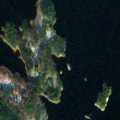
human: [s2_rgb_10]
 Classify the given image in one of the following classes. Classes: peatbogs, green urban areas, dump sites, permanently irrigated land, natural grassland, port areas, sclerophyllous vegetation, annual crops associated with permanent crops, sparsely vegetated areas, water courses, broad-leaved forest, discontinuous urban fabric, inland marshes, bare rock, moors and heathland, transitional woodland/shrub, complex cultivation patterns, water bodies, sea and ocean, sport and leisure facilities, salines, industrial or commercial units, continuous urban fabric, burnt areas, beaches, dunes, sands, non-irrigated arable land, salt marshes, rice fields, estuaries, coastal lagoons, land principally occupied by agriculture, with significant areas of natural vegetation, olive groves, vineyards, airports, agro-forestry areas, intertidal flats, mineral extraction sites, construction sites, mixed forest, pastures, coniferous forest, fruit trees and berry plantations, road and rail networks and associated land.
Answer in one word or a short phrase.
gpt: coniferous forest, mixed forest, water bodies